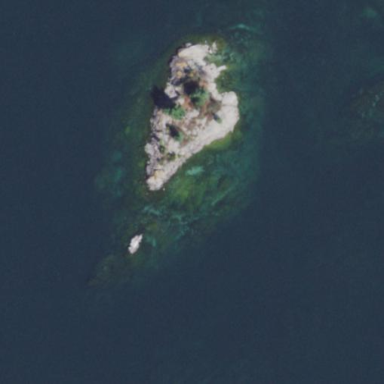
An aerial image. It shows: Islet.